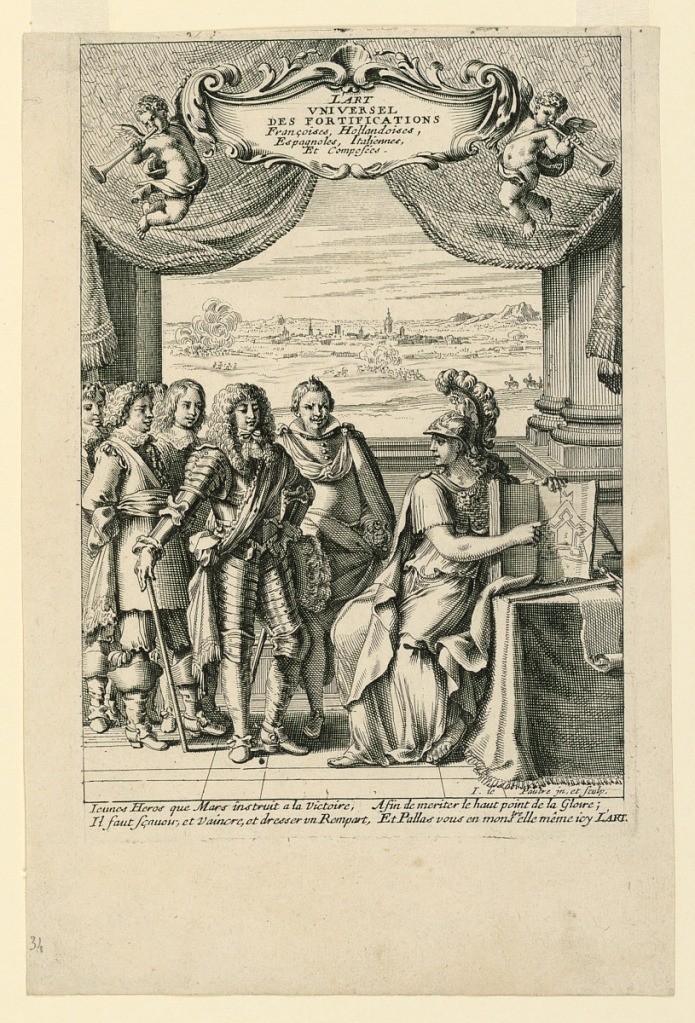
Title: Title Page, from "L'Art Universel des Fortifications Françoises, Hollandoises, Espagnoles, Italiennes et Composées"
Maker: Jean Le Pautre, French, 1618–1682
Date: ca. 1660
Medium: Etching on paper
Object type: Print
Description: Athena, seated beside a table and pointing at the plan of a fortress in a book. A group of officers stand at left. View of a sieged town in the rear. The title is shown in an escutcheon held by two putti before a curatin.